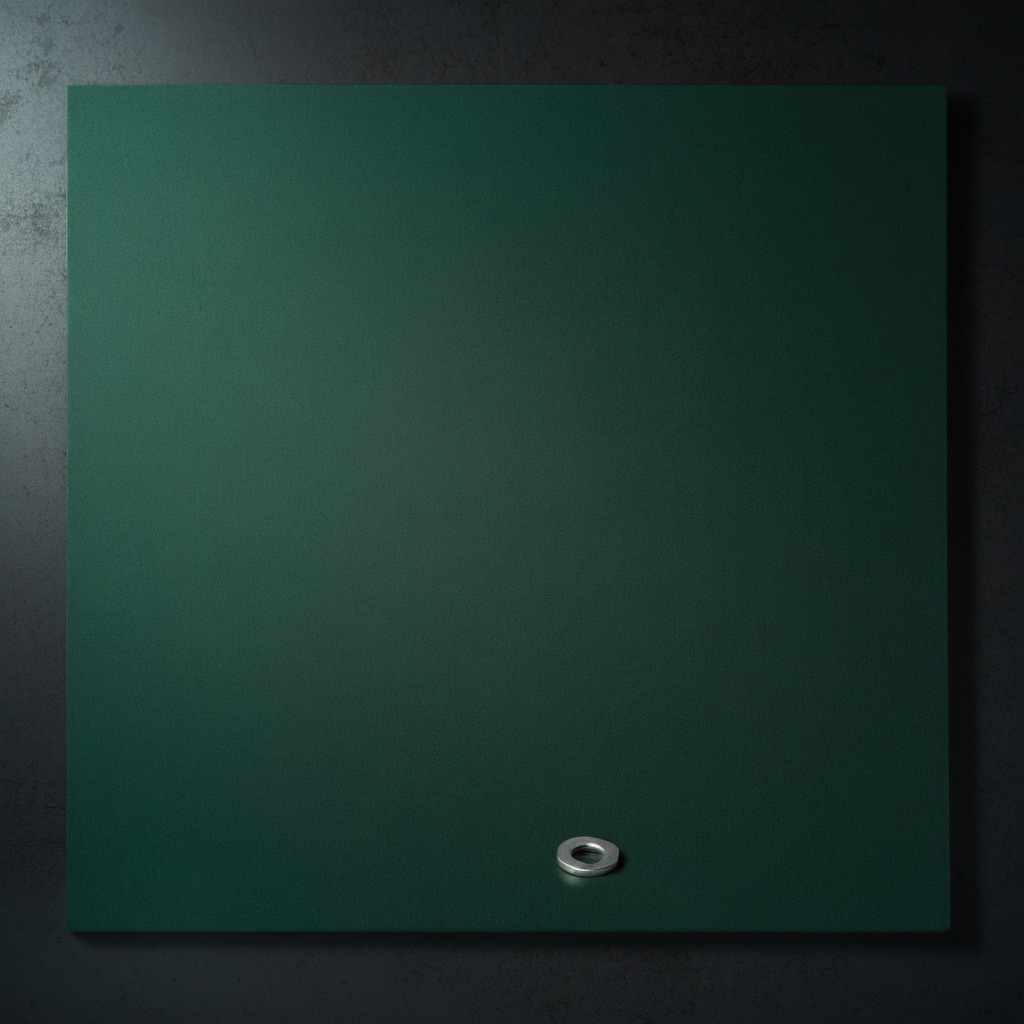
A flat metal washer lies on the clean granite tabletop covered with a green rubber mat inside a workshop at night dim ambient light soft shadows worn but beneath the mat